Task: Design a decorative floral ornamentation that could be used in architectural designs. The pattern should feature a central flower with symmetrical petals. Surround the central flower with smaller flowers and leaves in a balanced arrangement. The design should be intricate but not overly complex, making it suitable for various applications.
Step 1126:
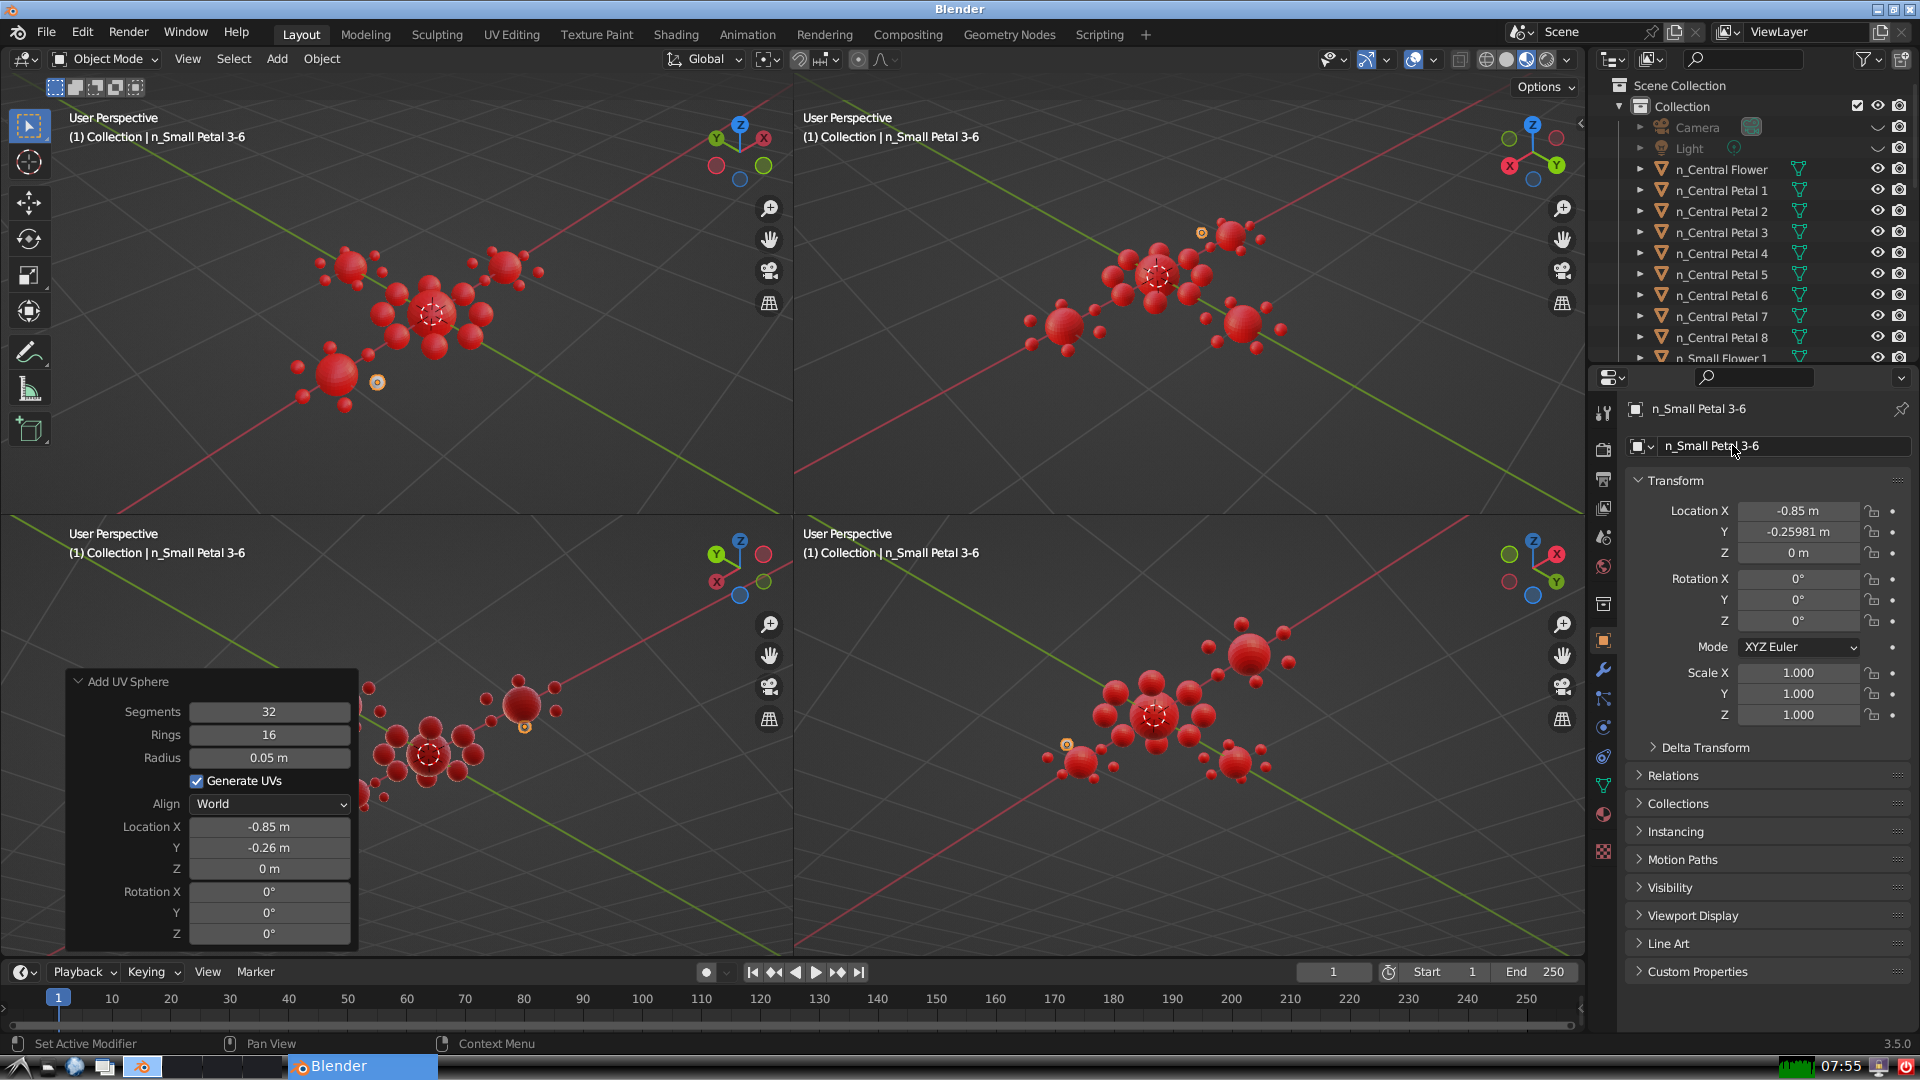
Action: {"mouse_move": [1603, 815]}